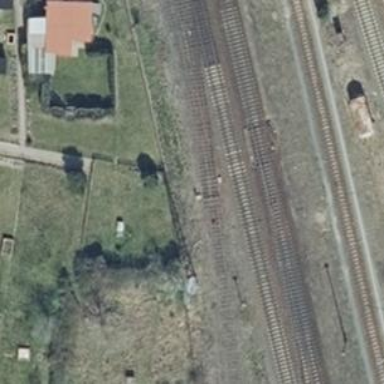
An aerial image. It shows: Railway switch with the turnout side on the left.